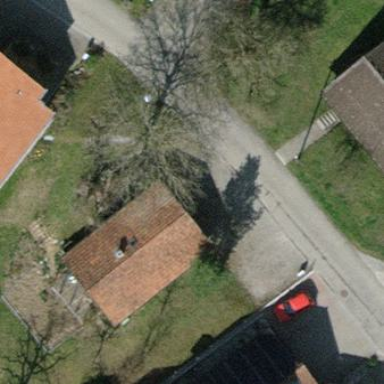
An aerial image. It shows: Hut.